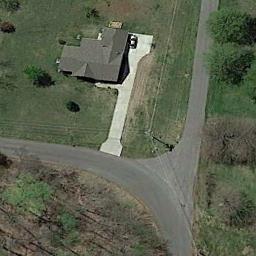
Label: sparse_residential